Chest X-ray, PA view. Patient: 54 years old, sex M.
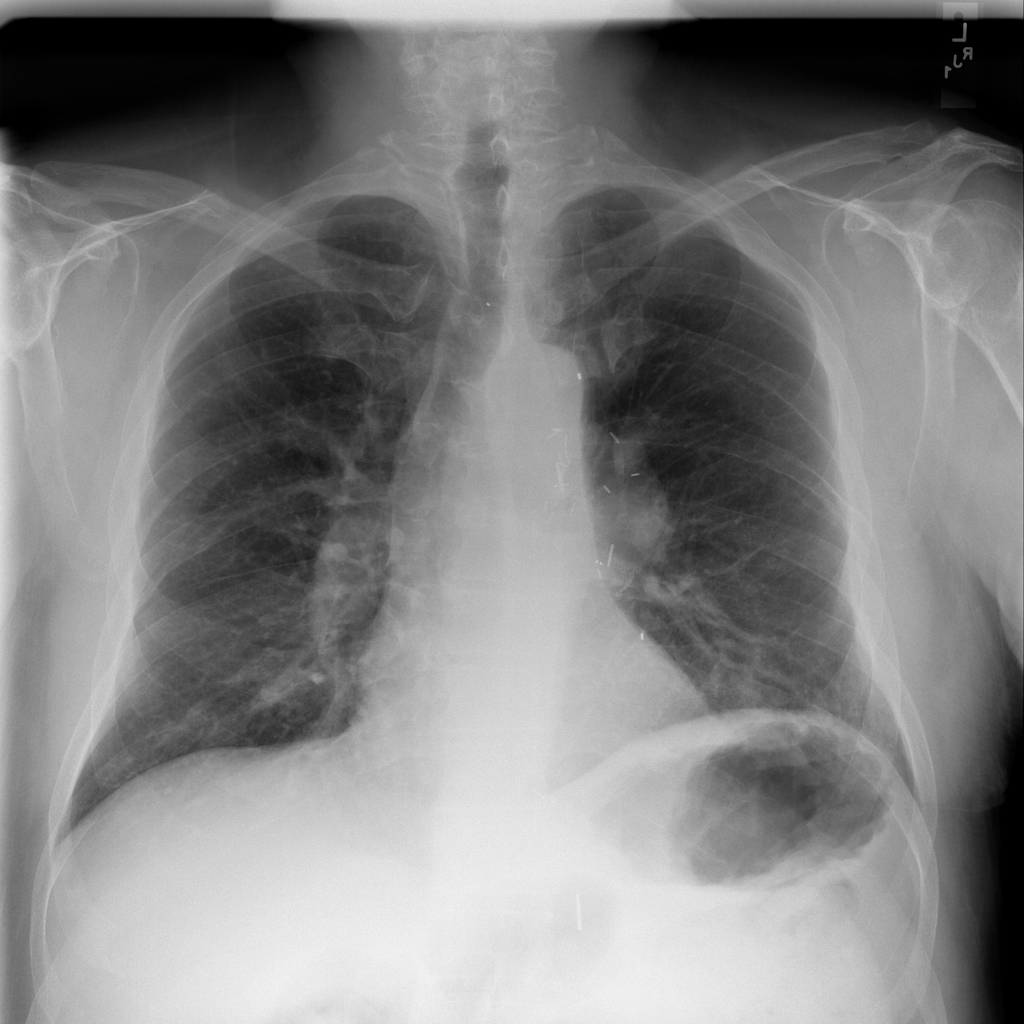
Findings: No Finding